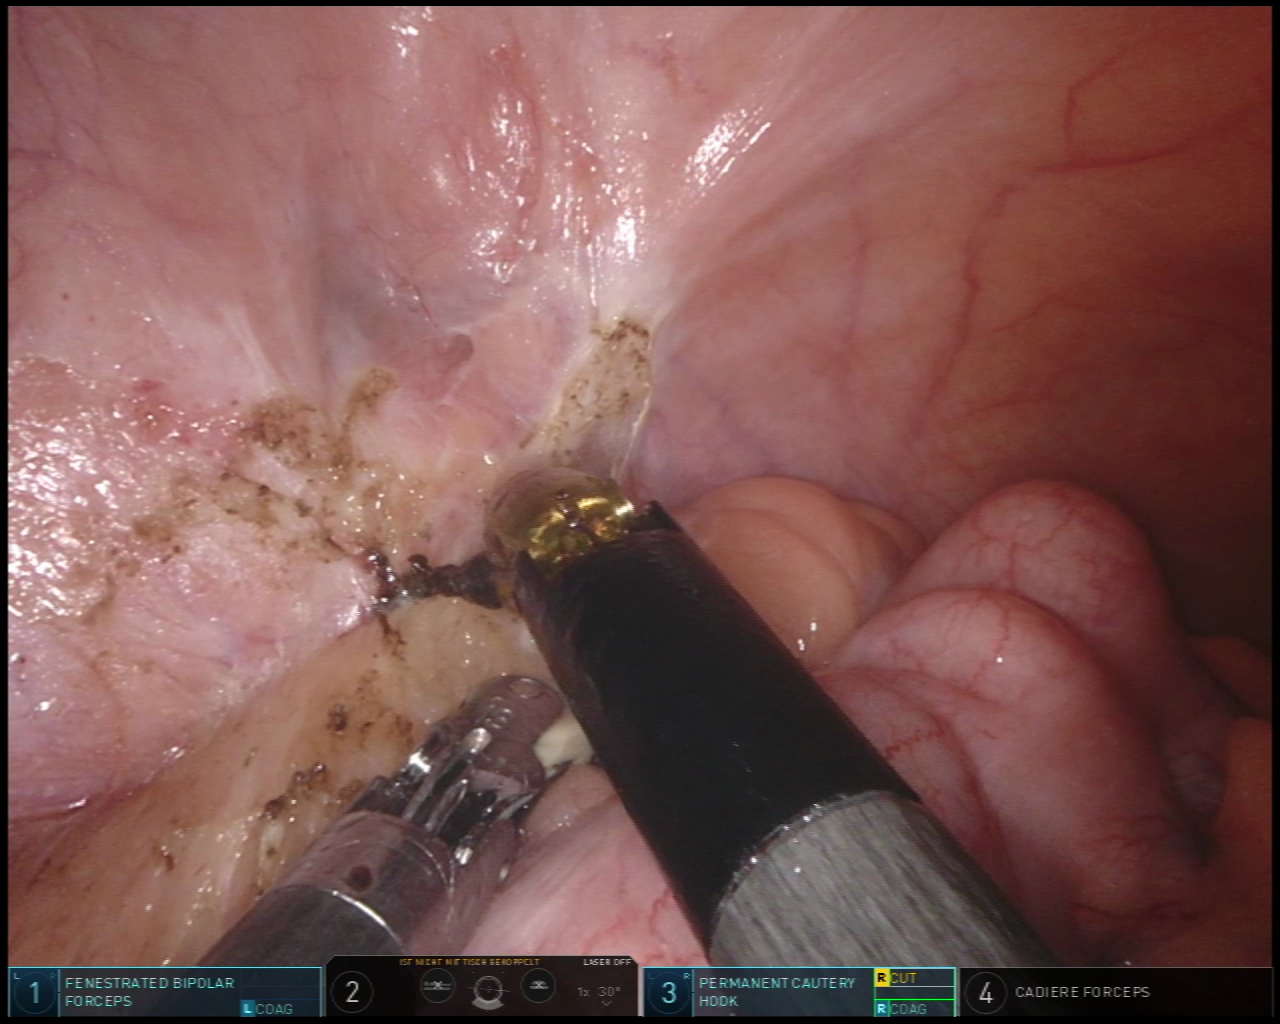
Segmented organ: colon
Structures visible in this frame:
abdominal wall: yes
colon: yes
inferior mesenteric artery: no
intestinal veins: no
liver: no
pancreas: no
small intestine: no
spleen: no
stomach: no
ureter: no
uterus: no
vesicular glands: no